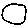
Label: circle